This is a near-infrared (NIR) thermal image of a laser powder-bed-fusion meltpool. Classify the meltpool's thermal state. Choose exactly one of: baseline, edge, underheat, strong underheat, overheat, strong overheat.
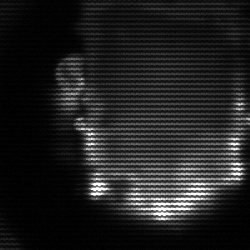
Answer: baseline